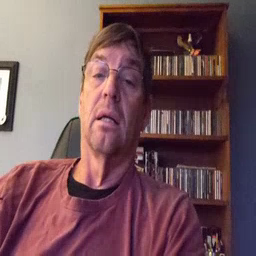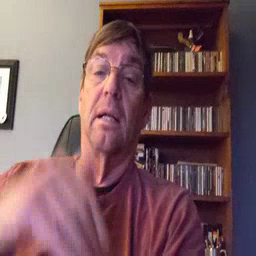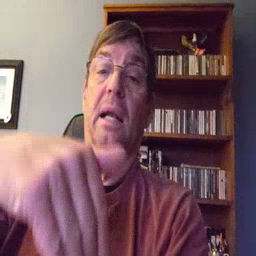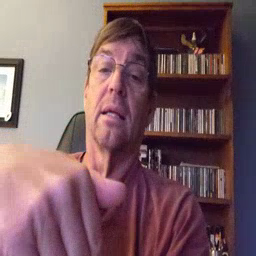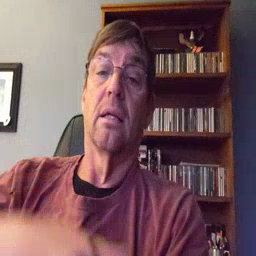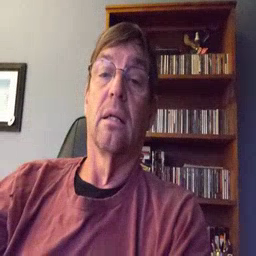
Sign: night